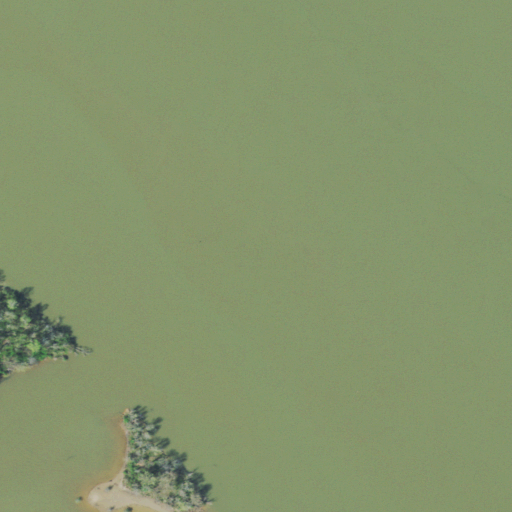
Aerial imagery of island in Tennessee named Ebben Island (historical) containing open water, mixed forest, and shrub